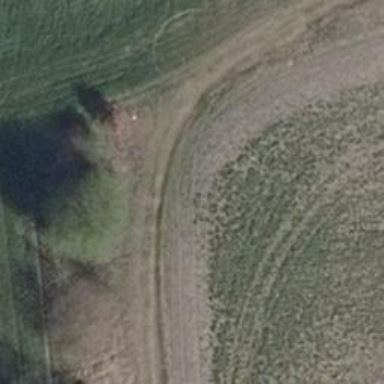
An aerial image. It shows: Grass track with grade5 tracktype.